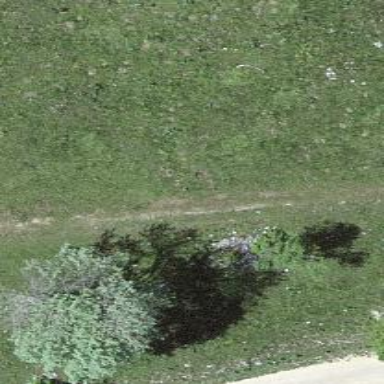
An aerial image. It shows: Path on the ground.